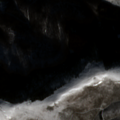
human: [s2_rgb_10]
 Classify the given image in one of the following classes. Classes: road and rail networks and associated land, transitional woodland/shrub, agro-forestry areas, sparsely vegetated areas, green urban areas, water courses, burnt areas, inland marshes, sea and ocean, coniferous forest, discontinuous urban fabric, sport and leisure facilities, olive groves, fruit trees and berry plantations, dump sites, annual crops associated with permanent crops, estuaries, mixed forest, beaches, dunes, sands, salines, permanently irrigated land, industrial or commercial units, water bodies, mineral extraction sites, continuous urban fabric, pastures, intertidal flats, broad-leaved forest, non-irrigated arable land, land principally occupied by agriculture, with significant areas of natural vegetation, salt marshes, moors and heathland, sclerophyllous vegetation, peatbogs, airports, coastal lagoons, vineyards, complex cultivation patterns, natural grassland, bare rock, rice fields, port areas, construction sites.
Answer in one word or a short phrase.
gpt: broad-leaved forest, mixed forest, natural grassland